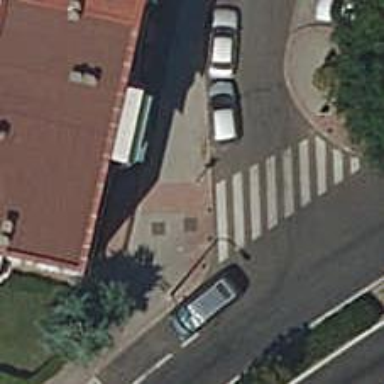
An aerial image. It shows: Bollard barrier.